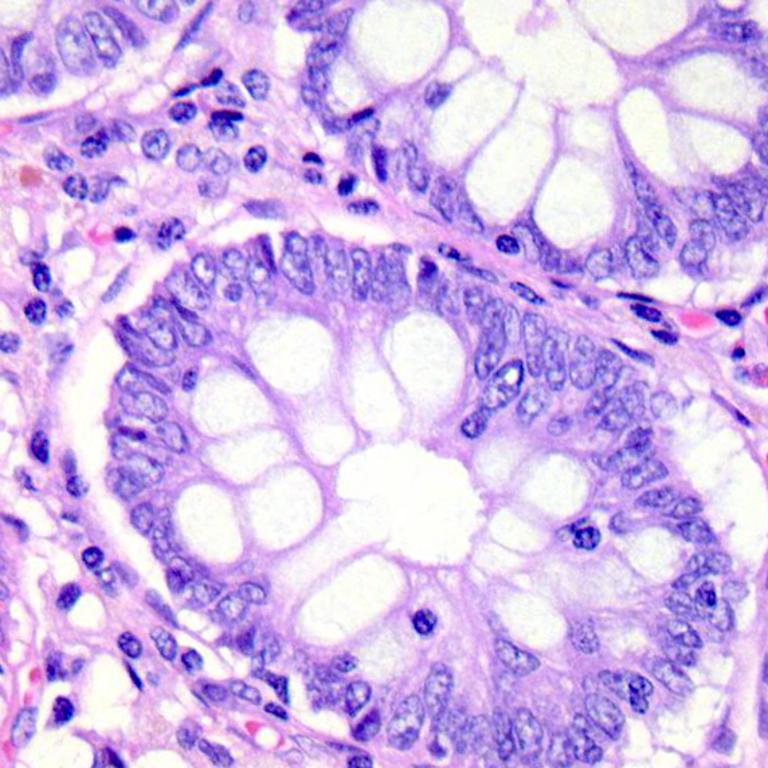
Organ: colon
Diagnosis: benign